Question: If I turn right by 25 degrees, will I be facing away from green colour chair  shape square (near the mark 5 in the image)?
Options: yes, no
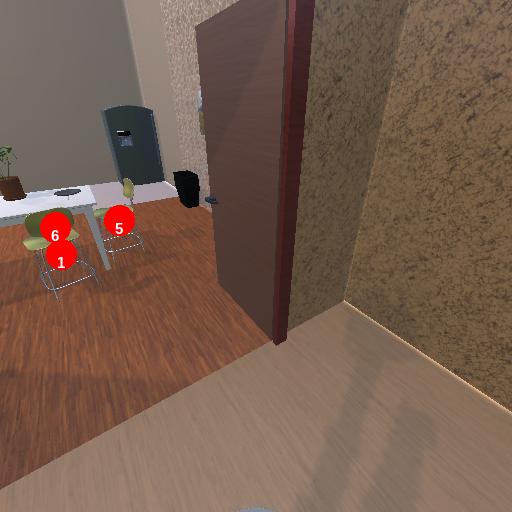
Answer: yes